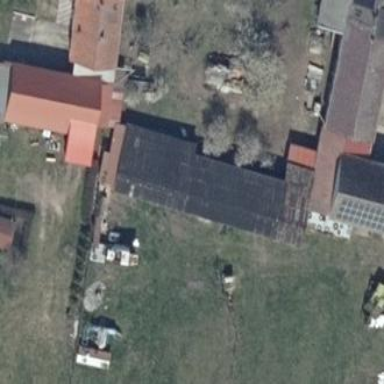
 where the roof is oriented along the structure. The color of the roof is black."